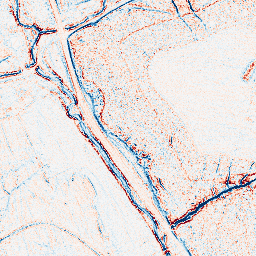
Category: edge_preserving
Decomposition family: anisotropic_diffusion
Decomposition parameters: iterations: 5
kappa: 50
gamma: 0.1
Upsampling method: quadratic
Upsampling parameters: scale: 4
Upsampling scale: 4